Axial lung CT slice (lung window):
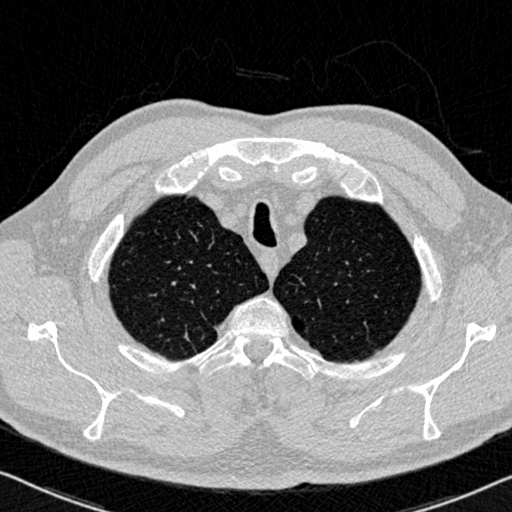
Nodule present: yes
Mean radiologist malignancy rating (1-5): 2